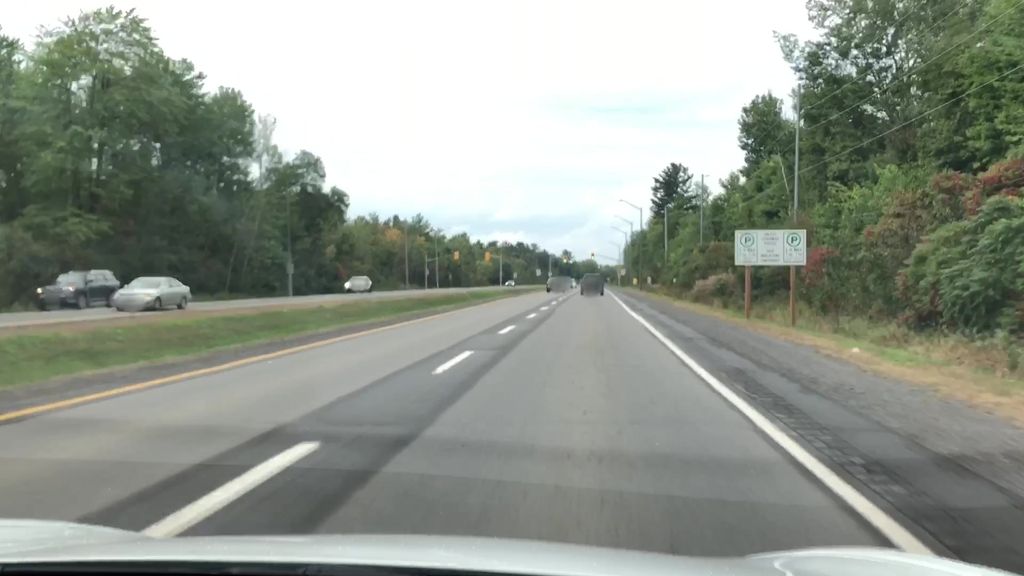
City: ottawa-gatineau